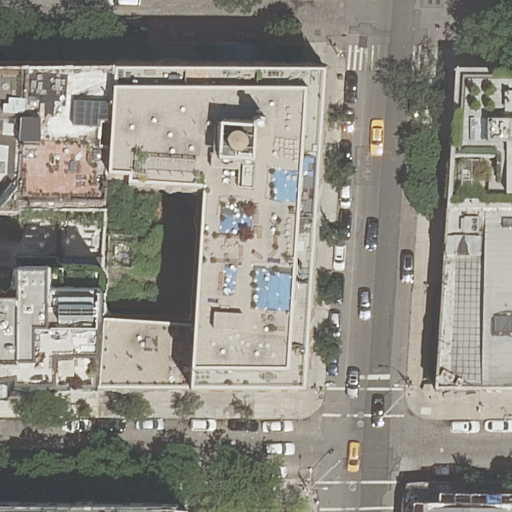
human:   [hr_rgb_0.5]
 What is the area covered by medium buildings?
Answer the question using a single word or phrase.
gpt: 487m2

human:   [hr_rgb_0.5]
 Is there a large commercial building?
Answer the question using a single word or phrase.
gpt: no

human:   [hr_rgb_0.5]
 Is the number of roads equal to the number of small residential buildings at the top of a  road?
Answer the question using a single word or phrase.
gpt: no

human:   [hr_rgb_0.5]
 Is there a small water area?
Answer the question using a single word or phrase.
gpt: no

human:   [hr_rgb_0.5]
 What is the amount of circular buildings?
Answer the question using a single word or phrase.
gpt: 0

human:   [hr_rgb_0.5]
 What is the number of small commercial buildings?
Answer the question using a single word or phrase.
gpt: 0

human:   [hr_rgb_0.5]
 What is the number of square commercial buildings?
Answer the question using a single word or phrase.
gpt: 0

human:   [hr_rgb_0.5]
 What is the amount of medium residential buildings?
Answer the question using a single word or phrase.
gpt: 1

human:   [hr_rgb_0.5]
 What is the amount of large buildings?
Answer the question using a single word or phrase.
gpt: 5

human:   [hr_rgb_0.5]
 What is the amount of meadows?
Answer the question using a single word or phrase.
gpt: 0

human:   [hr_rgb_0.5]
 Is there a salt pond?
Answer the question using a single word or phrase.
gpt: no

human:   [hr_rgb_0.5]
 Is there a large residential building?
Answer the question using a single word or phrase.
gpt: yes

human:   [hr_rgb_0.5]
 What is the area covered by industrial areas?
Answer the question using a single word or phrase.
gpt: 0m2

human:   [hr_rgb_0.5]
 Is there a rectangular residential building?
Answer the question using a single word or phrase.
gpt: yes

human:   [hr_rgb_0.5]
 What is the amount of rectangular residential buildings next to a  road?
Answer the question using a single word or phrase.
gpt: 4

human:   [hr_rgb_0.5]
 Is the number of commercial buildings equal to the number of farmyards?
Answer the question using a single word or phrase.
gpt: yes

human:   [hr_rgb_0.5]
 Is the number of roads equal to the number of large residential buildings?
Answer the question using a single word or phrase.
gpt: no

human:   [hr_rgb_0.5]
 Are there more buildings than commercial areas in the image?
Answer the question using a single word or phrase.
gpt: yes

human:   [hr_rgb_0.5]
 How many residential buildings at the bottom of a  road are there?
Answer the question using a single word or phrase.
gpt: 7

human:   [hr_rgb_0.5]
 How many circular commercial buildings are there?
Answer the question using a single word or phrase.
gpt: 0

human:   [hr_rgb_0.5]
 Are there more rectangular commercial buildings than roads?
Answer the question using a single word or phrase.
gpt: no

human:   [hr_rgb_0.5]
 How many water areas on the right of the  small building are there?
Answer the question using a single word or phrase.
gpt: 0

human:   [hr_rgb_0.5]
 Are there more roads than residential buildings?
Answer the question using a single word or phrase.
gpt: no

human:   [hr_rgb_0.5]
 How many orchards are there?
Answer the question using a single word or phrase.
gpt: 0

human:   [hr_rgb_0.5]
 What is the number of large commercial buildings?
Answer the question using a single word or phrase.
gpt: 0

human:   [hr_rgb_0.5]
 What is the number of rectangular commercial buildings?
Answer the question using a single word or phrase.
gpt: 0

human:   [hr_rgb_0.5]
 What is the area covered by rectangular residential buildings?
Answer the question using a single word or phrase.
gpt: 2891m2

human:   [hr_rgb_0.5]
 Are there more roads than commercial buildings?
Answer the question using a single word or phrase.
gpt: yes

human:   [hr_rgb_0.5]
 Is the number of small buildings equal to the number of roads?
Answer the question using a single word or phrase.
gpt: no

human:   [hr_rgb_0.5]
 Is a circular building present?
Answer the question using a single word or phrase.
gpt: no

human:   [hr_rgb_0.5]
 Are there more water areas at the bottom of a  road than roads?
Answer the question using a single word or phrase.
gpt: no

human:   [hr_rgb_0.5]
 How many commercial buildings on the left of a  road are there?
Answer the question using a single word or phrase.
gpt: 0

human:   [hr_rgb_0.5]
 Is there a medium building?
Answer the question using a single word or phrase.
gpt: yes

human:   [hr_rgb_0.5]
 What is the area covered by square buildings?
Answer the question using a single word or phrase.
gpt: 0m2

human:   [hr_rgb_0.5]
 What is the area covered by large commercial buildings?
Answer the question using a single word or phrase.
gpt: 0m2

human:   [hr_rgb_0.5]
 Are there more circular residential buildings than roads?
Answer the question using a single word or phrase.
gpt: no